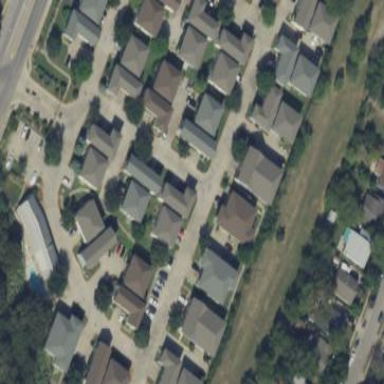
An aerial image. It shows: Condominium within residential area.